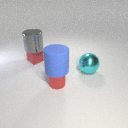
large cyan metal sphere behind small red metal cylinder